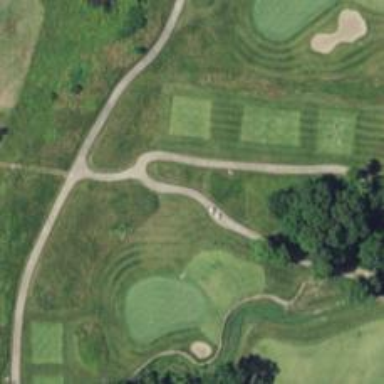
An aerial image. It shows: Path designated for golf carts.